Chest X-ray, AP view. Patient: 73 years old, sex F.
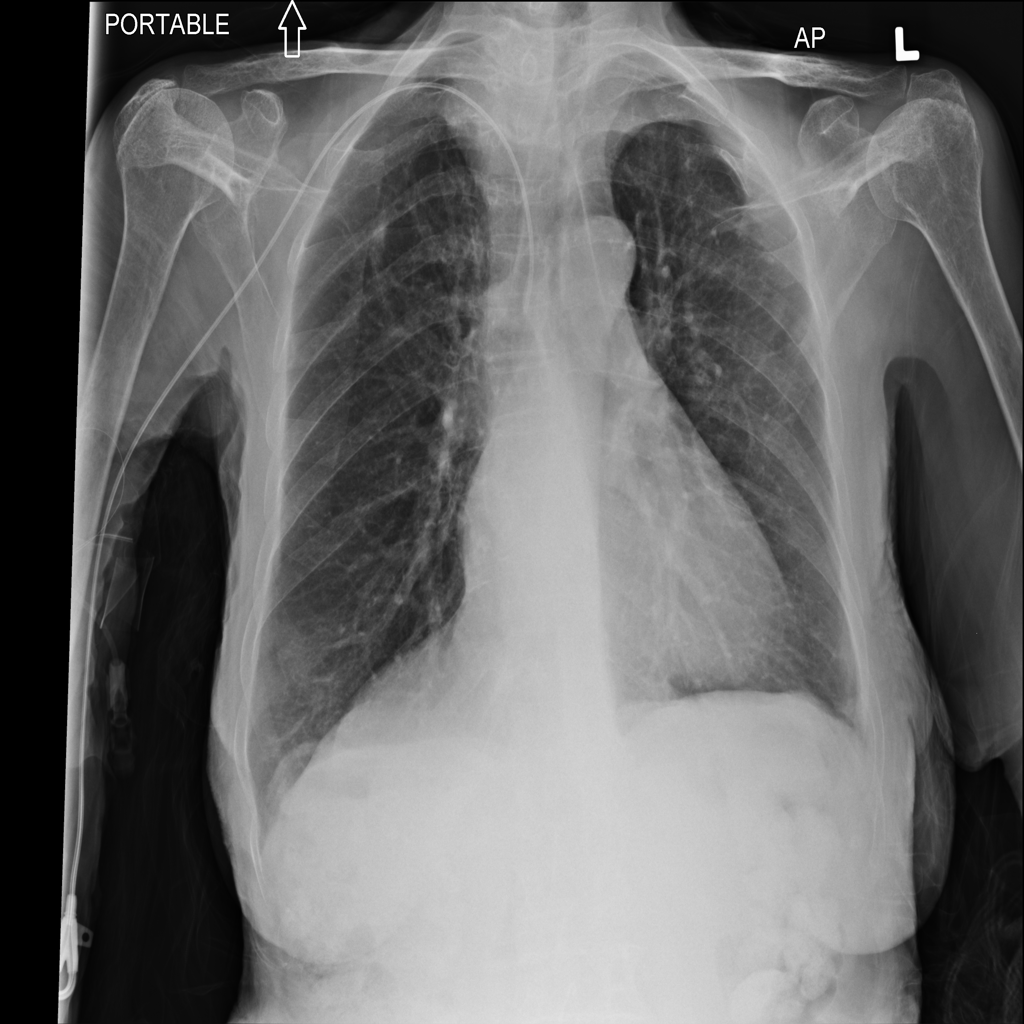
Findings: No Finding